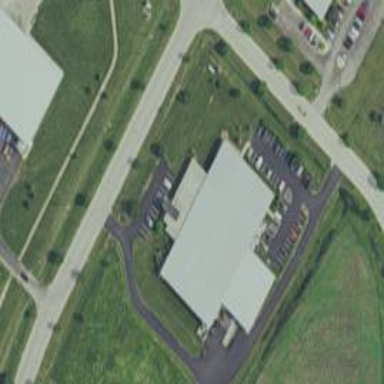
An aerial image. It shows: Industrial building.